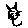
Label: cat